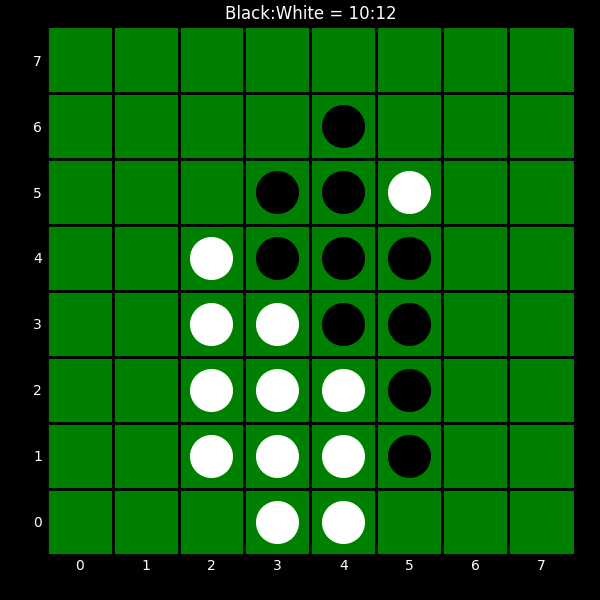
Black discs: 10
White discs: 12